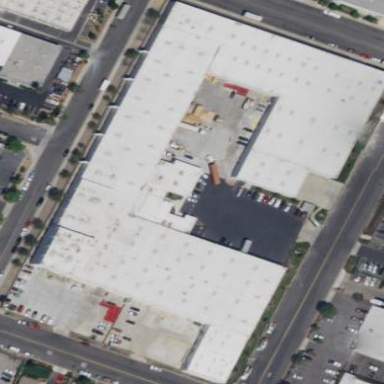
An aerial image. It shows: Industrial building.